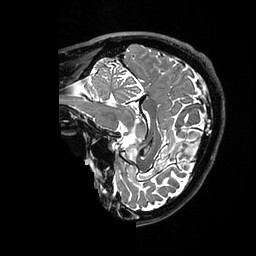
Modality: T2w
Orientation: sagittal
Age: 37
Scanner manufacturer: ge
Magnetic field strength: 3 T
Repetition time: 3.202 s
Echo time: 0.0669 s